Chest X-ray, AP view. Patient: 88 years old, sex M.
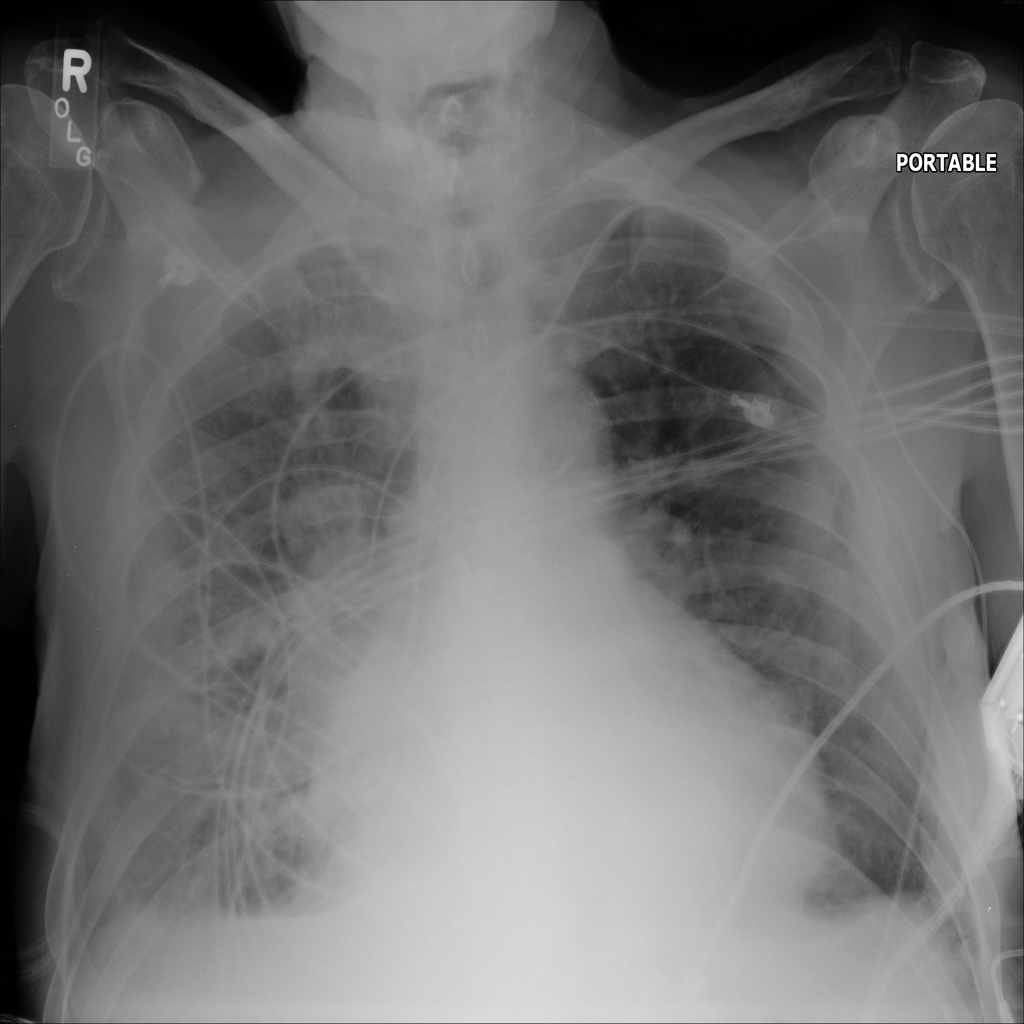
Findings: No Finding